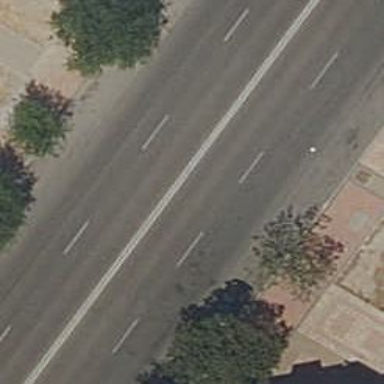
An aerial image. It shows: Pedestrian road.